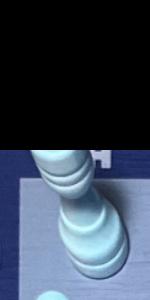
Label: Rook_White